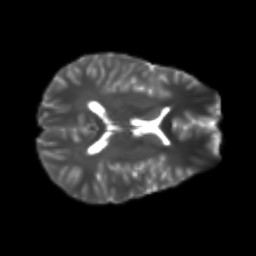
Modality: T2w
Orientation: axial
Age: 19
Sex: male
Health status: healthy
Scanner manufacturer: philips
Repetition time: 7.475 s
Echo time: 0.08753 s